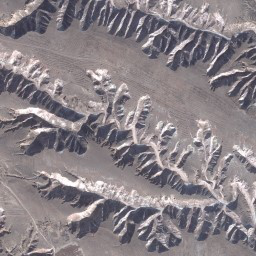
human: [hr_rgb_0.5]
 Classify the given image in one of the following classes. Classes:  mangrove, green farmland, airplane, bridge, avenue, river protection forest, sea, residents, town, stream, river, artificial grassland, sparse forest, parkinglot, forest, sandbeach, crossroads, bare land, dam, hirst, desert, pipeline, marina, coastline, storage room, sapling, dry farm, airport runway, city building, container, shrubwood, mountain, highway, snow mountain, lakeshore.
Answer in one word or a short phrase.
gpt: mountain